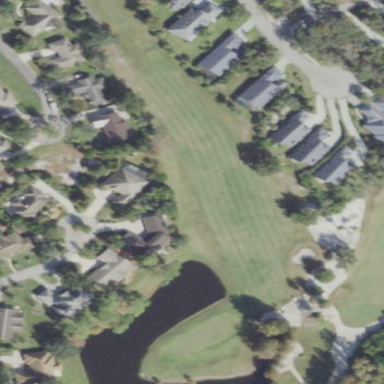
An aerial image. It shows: Grassy area designated as golf fairway.